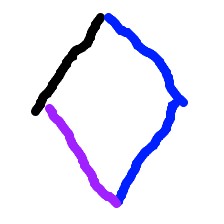
Shape: rhombus